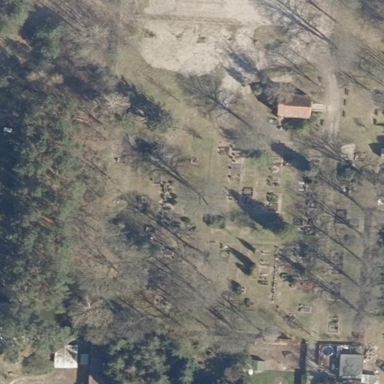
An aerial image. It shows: Cemetery.